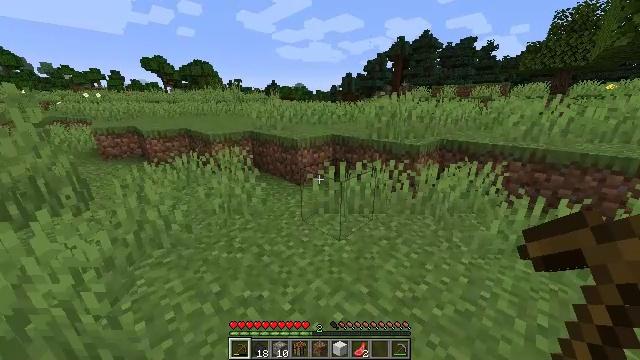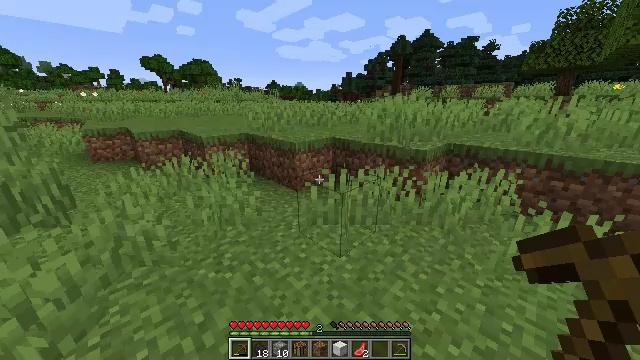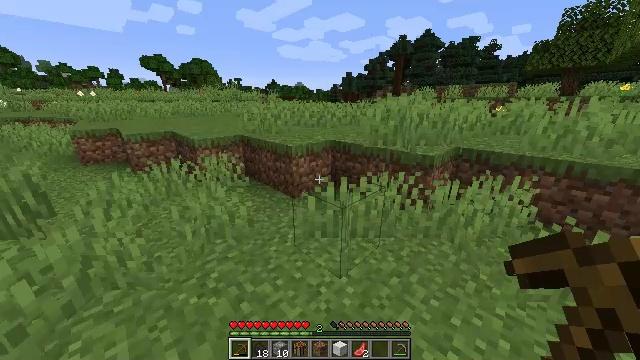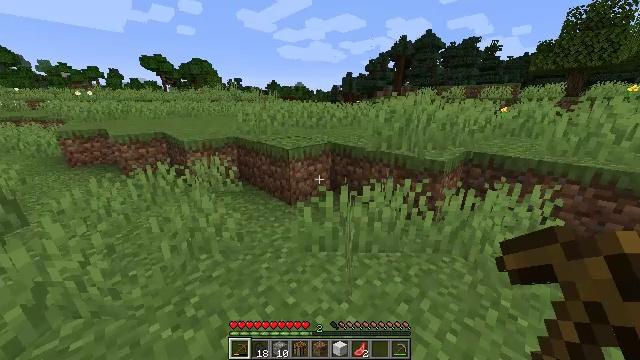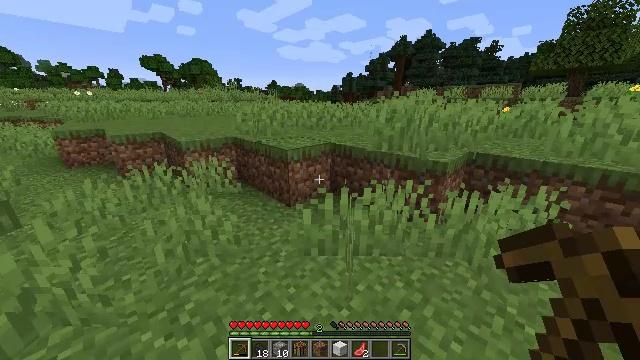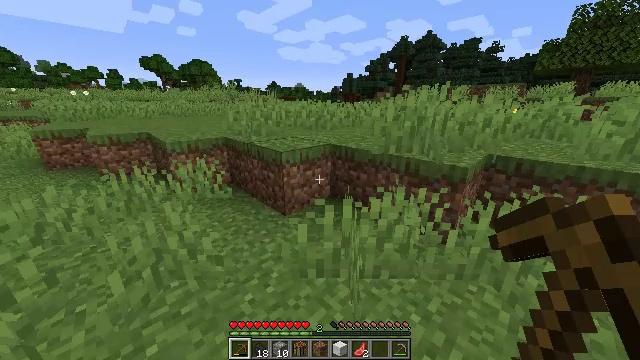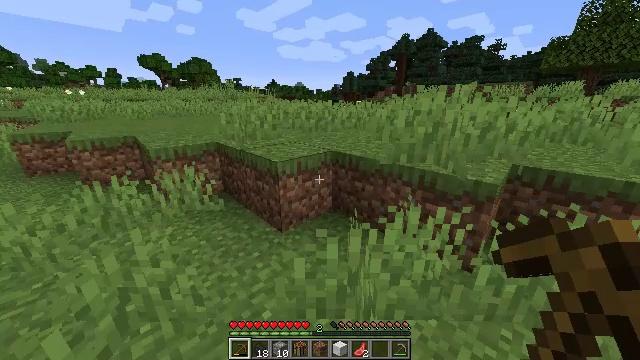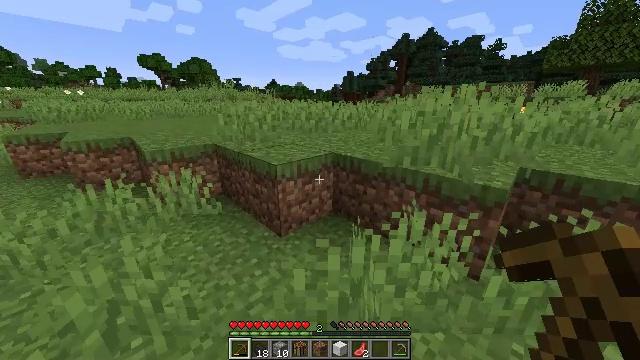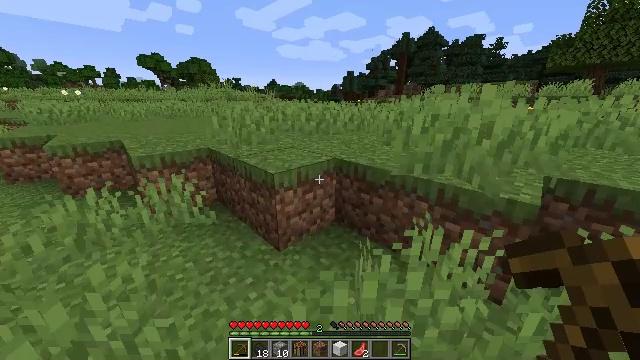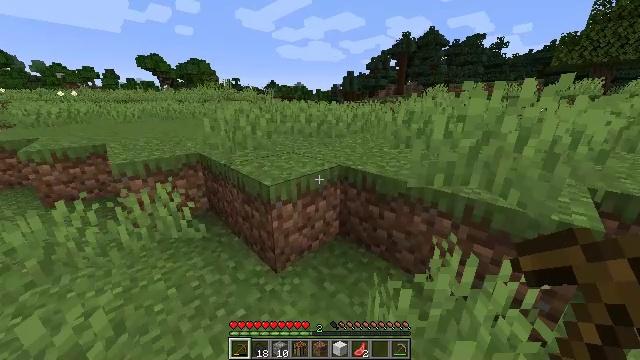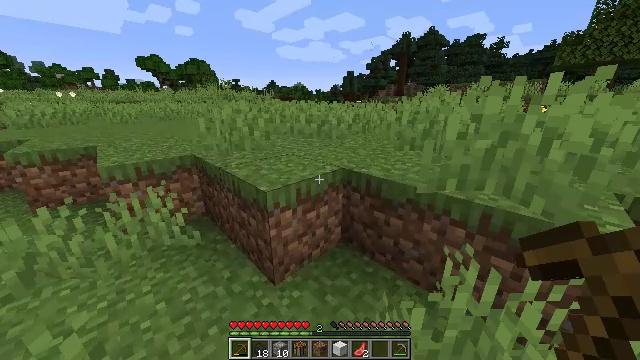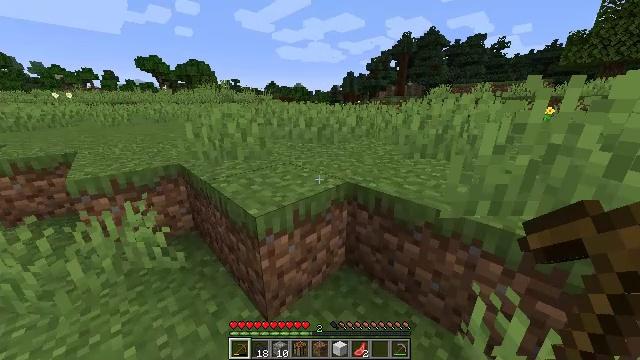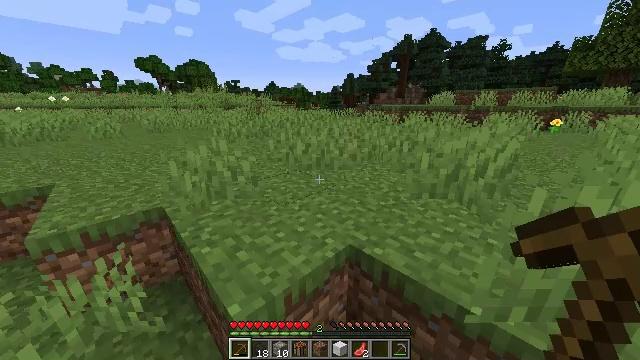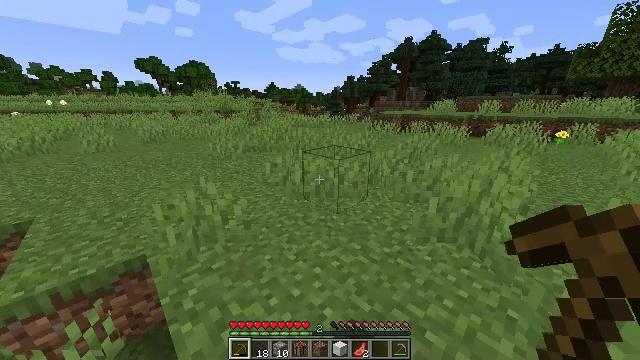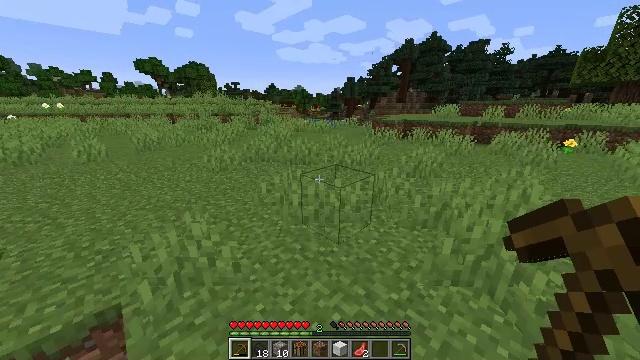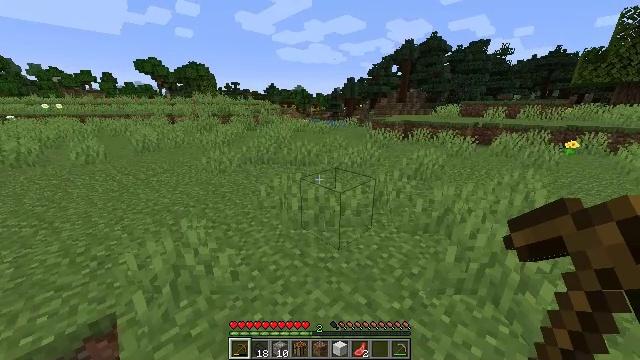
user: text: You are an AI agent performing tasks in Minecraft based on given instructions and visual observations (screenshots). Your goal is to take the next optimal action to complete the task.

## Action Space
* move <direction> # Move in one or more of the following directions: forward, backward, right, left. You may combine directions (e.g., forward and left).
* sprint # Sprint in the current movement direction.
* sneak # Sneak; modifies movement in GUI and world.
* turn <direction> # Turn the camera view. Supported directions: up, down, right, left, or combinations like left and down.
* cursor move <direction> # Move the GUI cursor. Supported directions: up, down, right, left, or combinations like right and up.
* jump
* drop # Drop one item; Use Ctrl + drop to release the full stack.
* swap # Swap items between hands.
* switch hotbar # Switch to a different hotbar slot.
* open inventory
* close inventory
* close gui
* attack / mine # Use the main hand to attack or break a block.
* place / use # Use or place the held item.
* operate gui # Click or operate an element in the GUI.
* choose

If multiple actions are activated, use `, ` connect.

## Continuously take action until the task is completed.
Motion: motion action
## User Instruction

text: Mine the blue bed to pick it up.
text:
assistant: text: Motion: move forward, sprint
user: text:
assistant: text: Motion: move forward, sprint
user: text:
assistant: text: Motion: move forward, sprint
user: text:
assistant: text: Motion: move forward, sprint
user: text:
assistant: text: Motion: move forward, sprint
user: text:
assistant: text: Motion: move forward, sprint
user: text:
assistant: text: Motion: move forward, sprint
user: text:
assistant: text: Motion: move forward, sprint
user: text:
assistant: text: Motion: move forward, sprint
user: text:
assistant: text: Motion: move forward, sprint
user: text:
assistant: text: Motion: move forward, sprint, jump
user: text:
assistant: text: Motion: move forward, sprint, jump
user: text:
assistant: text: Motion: move forward, sprint, jump
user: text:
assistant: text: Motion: move forward, sprint, jump
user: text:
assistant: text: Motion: move forward, sprint, jump
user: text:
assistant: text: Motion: move forward, sprint, jump
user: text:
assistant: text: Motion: move forward, sprint, jump
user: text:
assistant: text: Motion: move forward, sprint, jump
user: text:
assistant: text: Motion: move forward, sprint, jump
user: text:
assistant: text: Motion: move forward, sprint, jump
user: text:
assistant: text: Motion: move forward, sprint, jump
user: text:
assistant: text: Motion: move forward, sprint, jump
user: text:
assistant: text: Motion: move forward, sprint, jump
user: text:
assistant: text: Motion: move forward, sprint, jump
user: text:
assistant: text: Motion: move forward, sprint, jump
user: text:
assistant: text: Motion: move forward, sprint, jump
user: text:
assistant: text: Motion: move forward, sprint, jump
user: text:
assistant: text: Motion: move forward, sprint, jump
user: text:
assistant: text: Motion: move forward, sprint, jump
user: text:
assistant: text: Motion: move forward, sprint, jump